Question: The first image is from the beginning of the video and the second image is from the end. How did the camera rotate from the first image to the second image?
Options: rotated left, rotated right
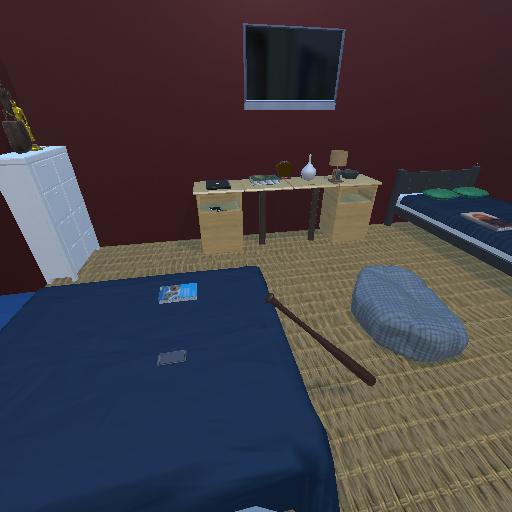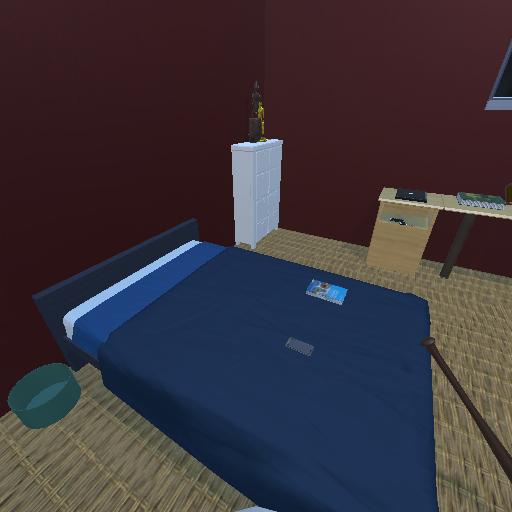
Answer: rotated left